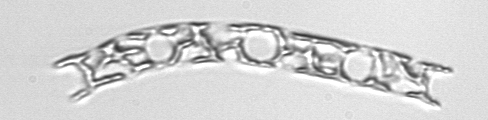
Label: Eucampia